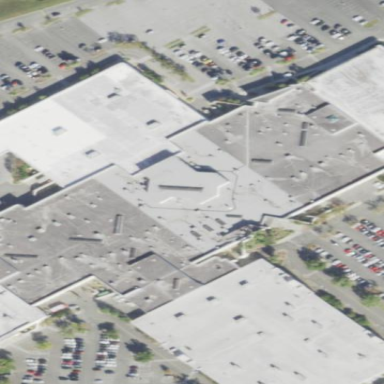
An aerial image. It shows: Mall building.